Question: I have a custom 'UIView' in xib and fill out a custom class inherits 'UIView'

the 'FastThreeMenuView' use swift langue
then I get instance with this sentence:
'''
FastThreeMenuView *menuView = [[[NSBundle mainBundle] loadNibNamed:@"FastThreeMenu" owner:self options:nil] firstObject];
'''
I check variable 'menuView' the class type is 'UIView',but I use Objective-C to implement the custom 'UIView',I get the instance type is 'FastThreeMenuView', how to fix the Issue?
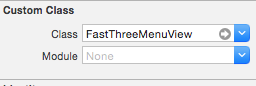
Answer: > Swift classes have namespacing.
You should set the 'Module' in xib like so:

<URL>